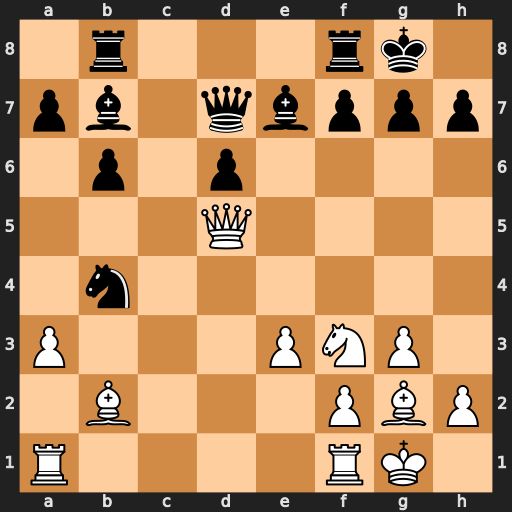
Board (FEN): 1r3rk1/pb1qbppp/1p1p4/3Q4/1n6/P3PNP1/1B3PBP/R4RK1
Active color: w
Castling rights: -
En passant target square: -
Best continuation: Qd4 Bf6 Qxb4